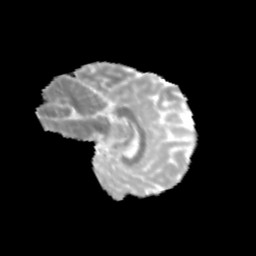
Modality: MD
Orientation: sagittal
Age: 13
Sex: female
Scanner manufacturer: siemens
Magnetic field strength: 3 T
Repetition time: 3.8 s
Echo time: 0.07 s